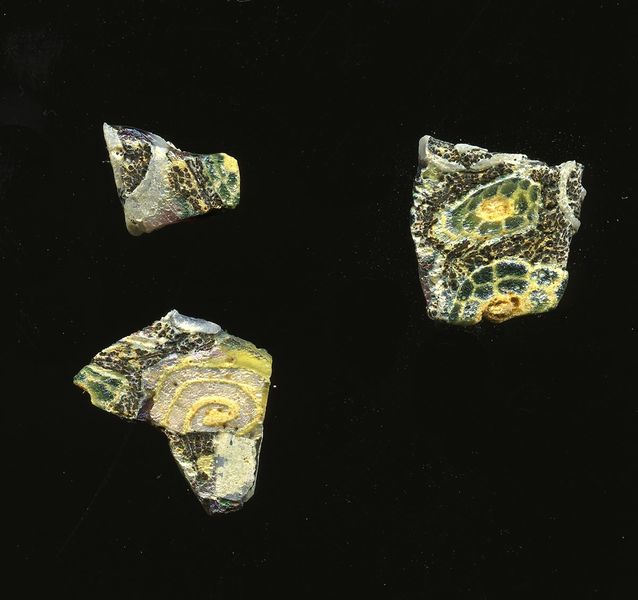
Titel: Drei Fragmente eines Gefäßes
Standort: Hamburg
Institution: Museum für Kunst und Gewerbe Hamburg
Schlagwörter: glas, antike, technik, kaiserzeit, aufbewahrung, blumenornamente, schankgeschirr, gefäß, behälter, frühe kaiserzeit, prinzipat, römische, millefiori, mittlere, späte